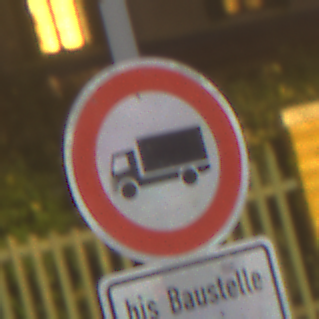
Verkehrszeichen: VerbotFuerKraftfahrzeugeUeberDreiKommaFuenfTonnen
Zusatzzeichen unten: SonstigeFahrzeugePersonengruppenFrei2
Umgebung: Outdoor, Urban
Tageszeit: Night
Wetter: Clear
Licht: Artificial
Jahreszeit: NotSpecified
Kontrast: HighContrast